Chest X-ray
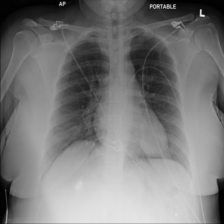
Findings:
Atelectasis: negative
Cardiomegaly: negative
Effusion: negative
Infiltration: negative
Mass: negative
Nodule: negative
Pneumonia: negative
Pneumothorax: negative
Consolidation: negative
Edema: negative
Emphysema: negative
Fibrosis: negative
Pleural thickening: negative
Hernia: negative